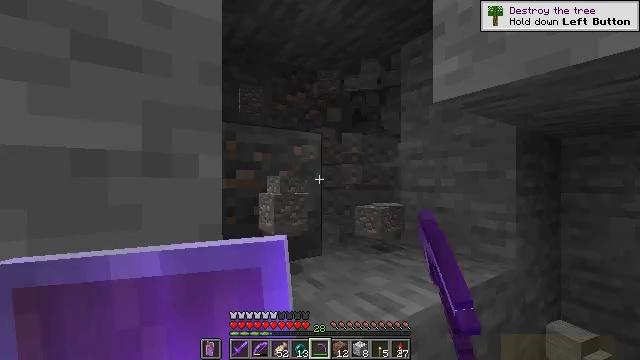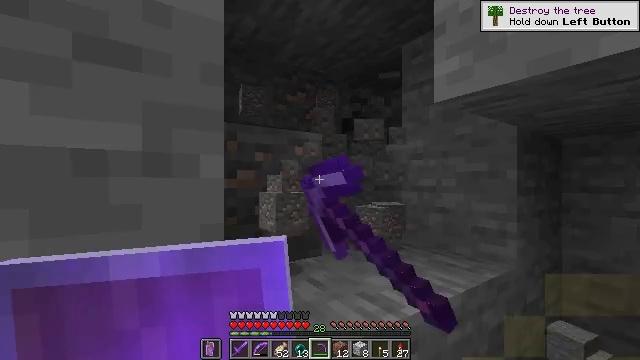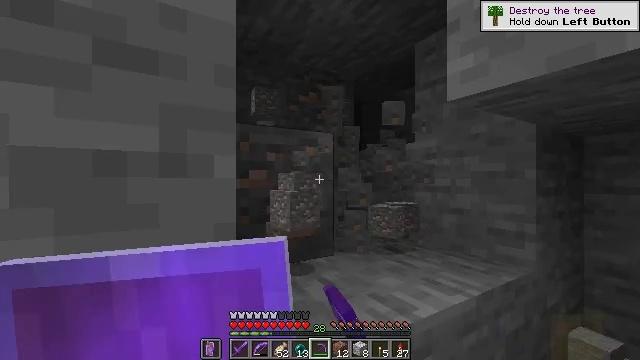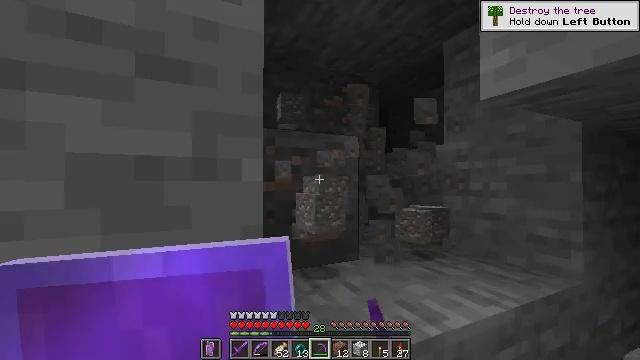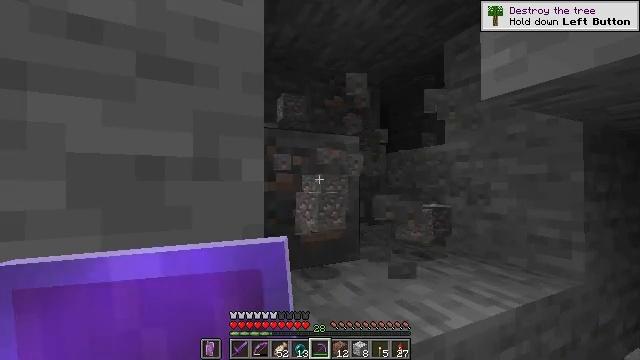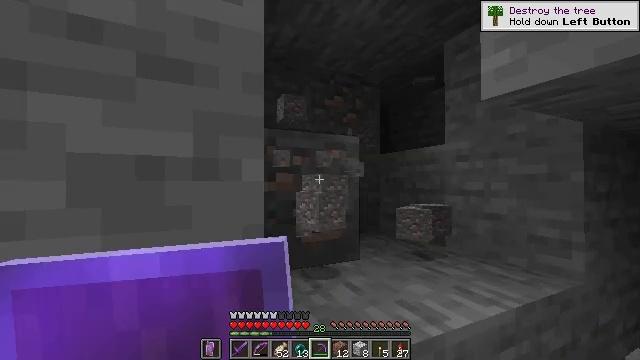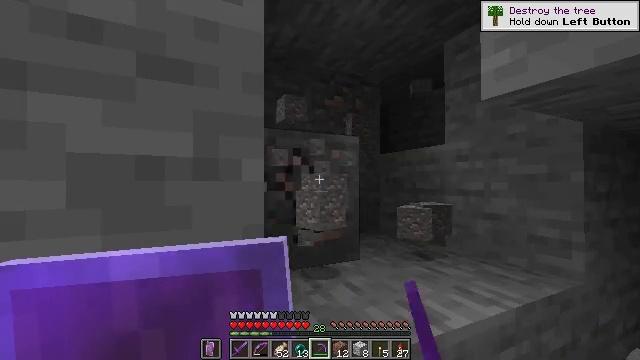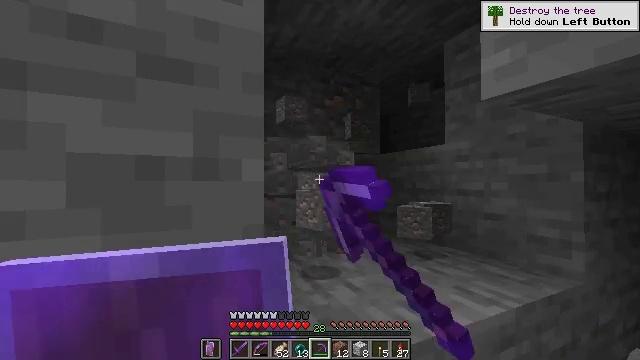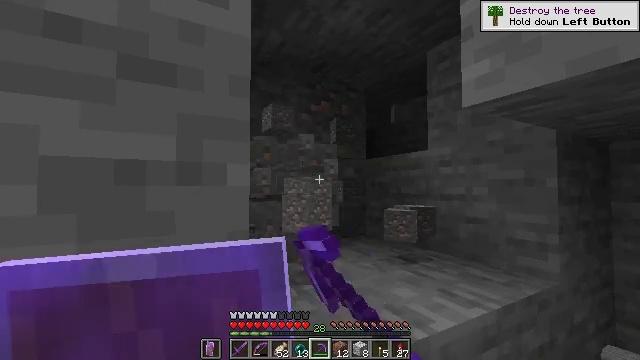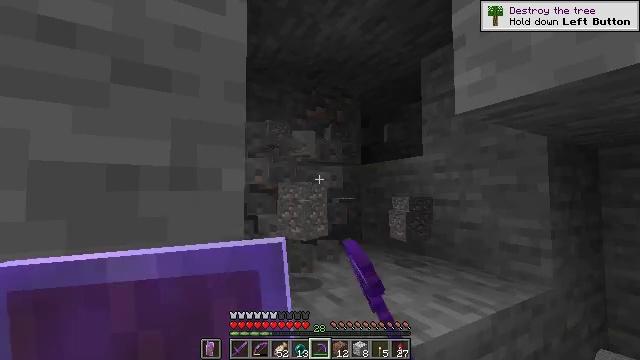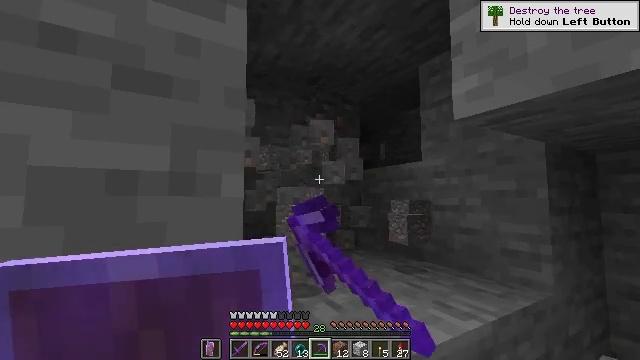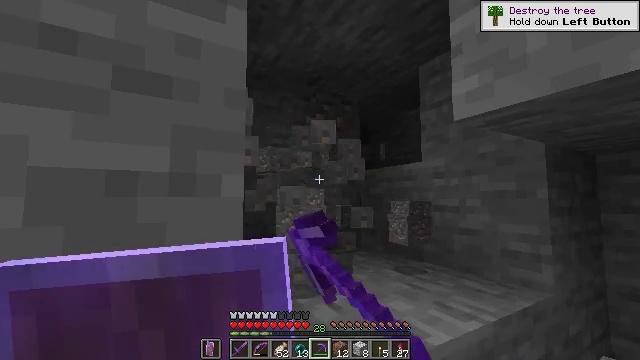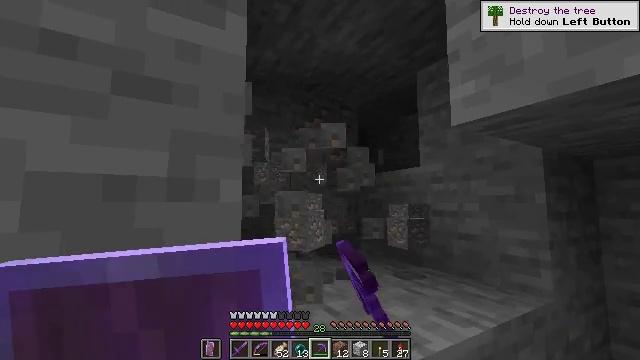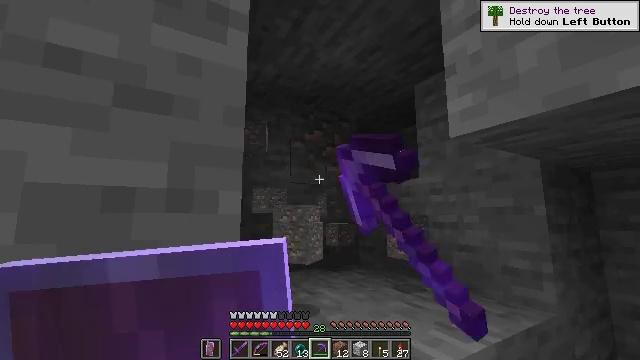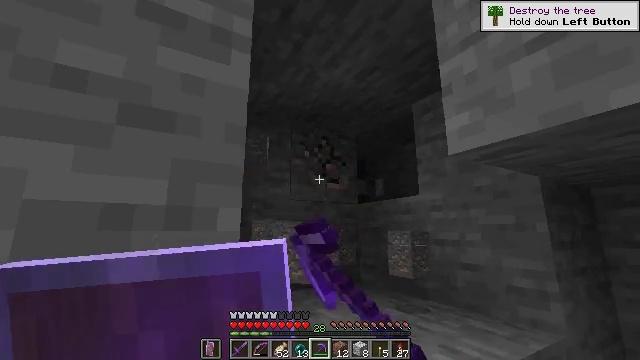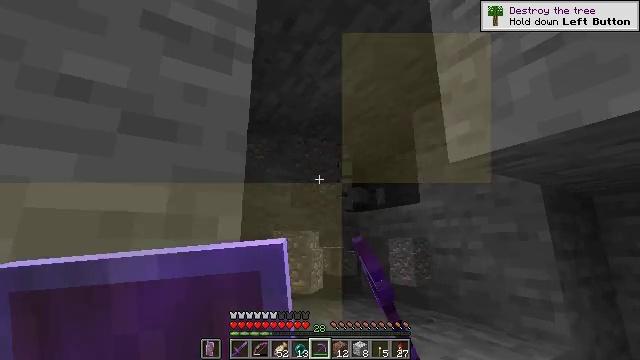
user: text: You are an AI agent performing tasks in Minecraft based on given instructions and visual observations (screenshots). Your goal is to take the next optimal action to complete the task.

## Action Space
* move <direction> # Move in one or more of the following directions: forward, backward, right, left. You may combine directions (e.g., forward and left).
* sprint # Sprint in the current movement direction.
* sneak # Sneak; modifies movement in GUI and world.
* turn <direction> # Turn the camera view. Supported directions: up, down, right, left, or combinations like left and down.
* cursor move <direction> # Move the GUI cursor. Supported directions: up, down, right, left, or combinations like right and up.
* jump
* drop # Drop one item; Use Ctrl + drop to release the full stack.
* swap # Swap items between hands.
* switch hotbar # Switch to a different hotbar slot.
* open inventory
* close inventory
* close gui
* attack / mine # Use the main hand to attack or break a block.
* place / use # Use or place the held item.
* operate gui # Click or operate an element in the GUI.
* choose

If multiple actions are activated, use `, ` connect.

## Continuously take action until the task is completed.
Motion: motion action
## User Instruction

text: Use a pickaxe to gather iron ore.
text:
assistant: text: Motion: attack / mine
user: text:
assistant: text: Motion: turn left, attack / mine
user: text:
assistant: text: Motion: turn left, attack / mine
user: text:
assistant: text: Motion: attack / mine
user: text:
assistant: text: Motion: attack / mine
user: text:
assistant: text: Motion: attack / mine
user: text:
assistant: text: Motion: attack / mine
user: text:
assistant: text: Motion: turn right and up, attack / mine
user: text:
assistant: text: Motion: turn right and up, attack / mine
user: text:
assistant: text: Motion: turn up, attack / mine
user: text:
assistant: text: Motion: attack / mine
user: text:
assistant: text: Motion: turn up, attack / mine
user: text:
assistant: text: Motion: turn up, attack / mine
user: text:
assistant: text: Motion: turn up, attack / mine
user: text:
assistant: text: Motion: turn up, attack / mine
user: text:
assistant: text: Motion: attack / mine
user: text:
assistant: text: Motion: attack / mine
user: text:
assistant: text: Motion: attack / mine
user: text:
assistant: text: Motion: turn down, attack / mine
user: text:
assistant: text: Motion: attack / mine